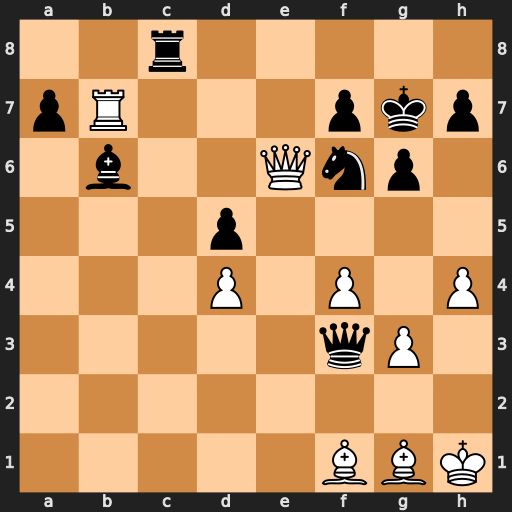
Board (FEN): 2r5/pR3pkp/1b2Qnp1/3p4/3P1P1P/5qP1/8/5BBK
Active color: w
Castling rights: -
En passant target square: -
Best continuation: Bg2 Rc7 Rxc7 Bxc7 Qxf6+ Kxf6 Bxf3